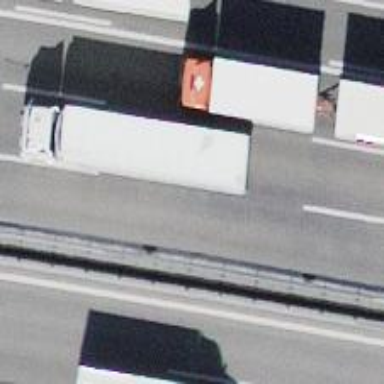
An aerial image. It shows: Motorway bridge with asphalt surface.